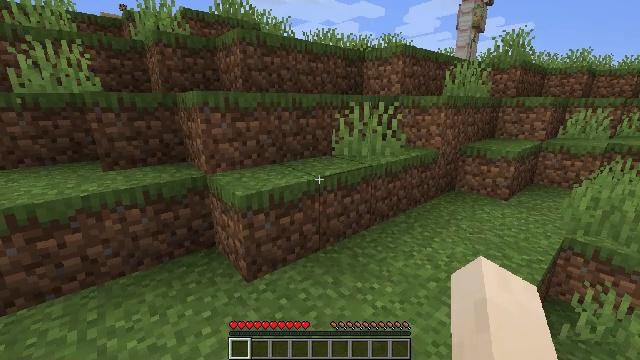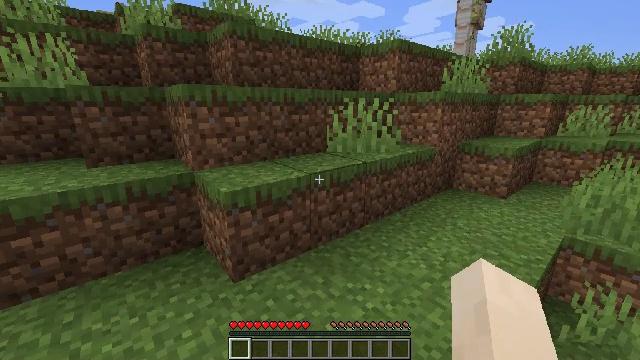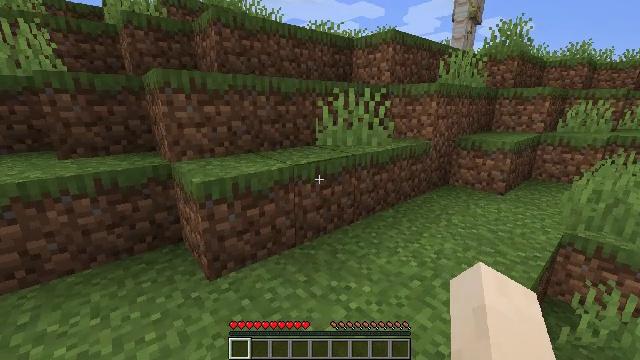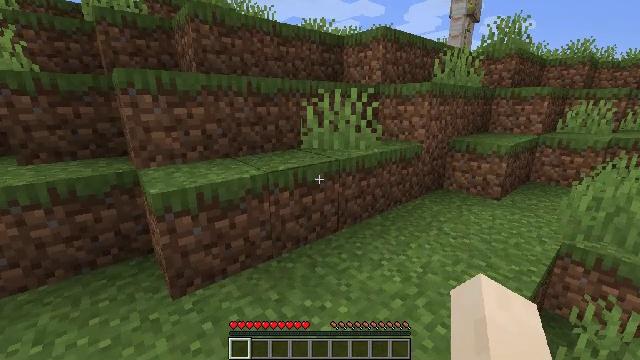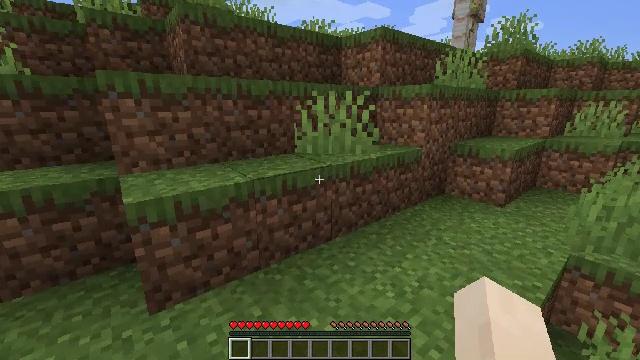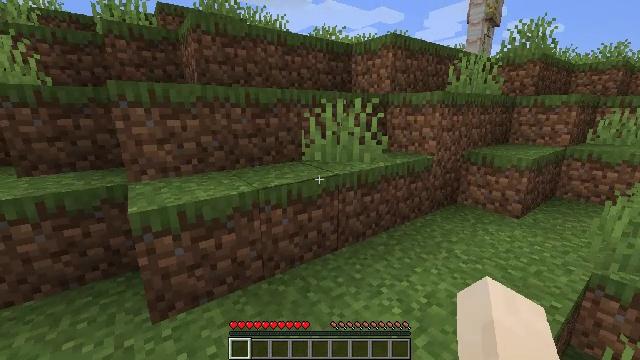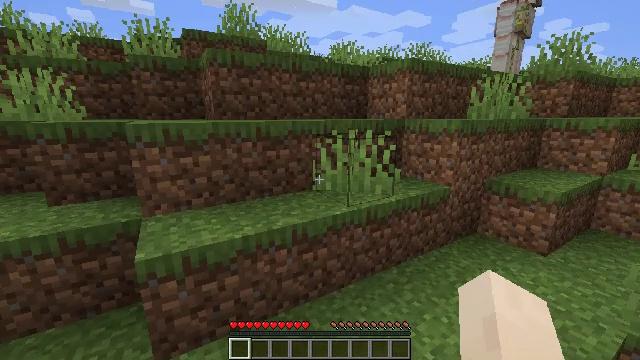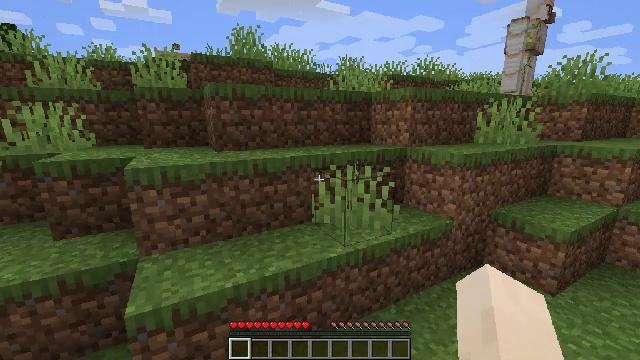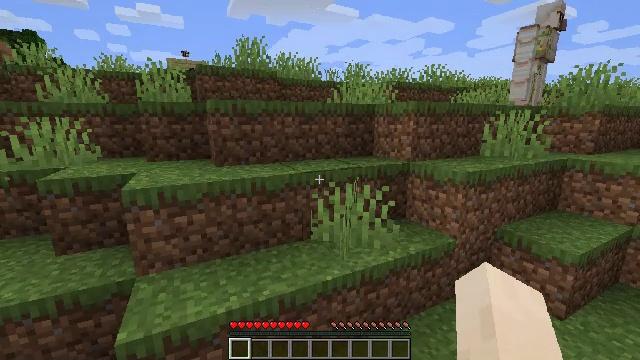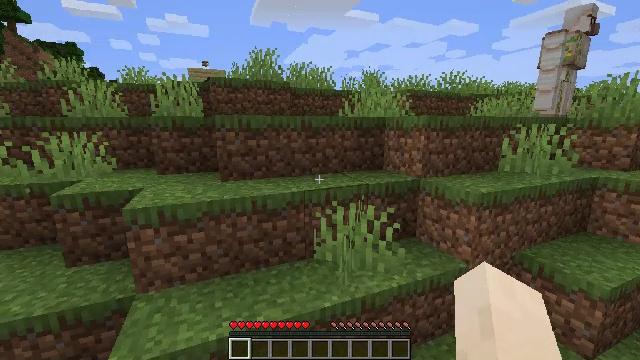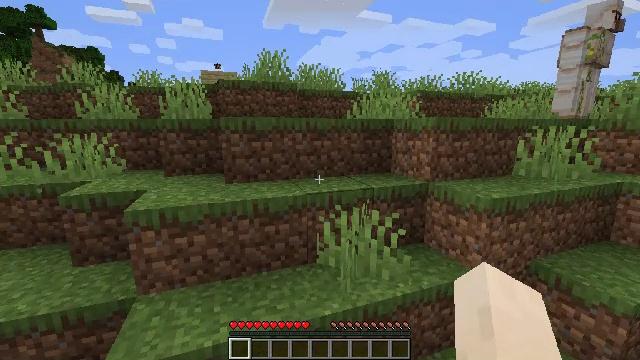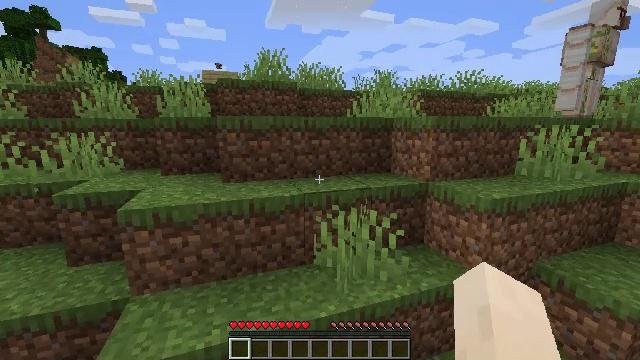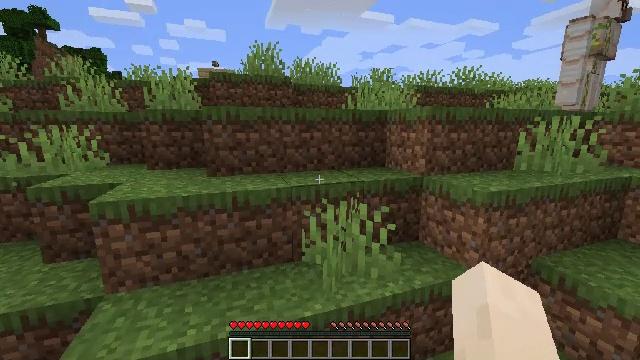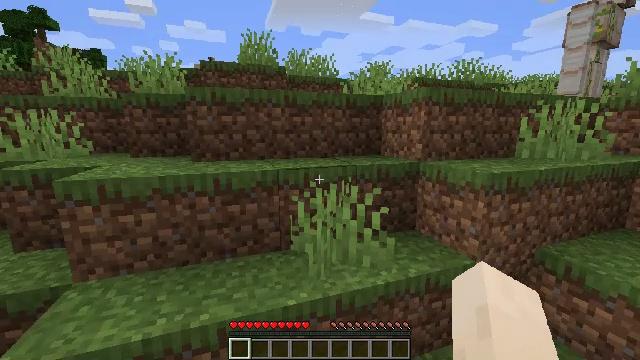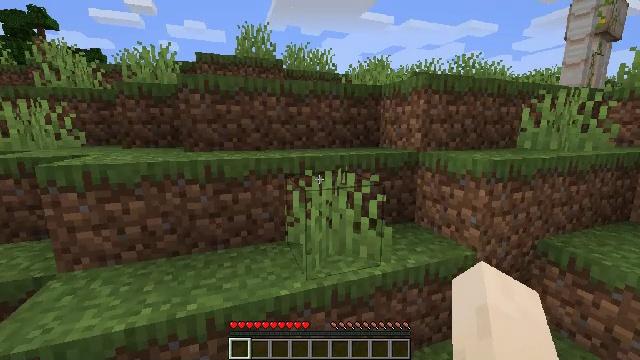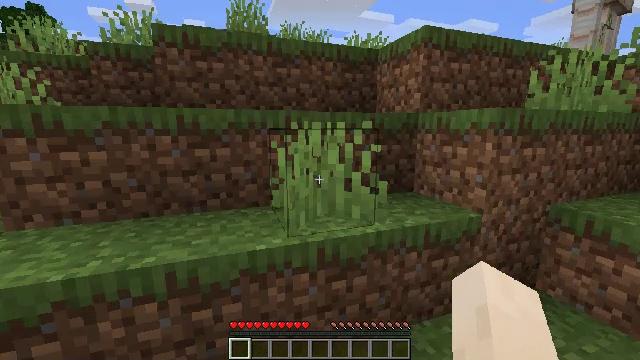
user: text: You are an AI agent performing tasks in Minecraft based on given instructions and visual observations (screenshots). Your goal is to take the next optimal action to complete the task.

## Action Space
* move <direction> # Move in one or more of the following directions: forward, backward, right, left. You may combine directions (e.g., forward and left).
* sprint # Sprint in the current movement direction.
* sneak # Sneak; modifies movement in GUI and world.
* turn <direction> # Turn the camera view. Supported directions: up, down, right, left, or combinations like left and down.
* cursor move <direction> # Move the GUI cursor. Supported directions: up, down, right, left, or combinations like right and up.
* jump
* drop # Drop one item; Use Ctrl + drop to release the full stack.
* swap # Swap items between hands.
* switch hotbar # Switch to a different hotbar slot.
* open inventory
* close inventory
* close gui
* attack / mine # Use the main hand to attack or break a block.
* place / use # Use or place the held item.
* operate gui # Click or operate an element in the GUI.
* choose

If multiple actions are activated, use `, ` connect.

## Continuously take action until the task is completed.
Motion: motion action
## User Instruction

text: Drop a lilac.
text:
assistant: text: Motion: move forward and move right
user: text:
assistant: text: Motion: move forward and move right
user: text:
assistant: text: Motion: move forward and move right
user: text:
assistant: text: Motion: move forward and move right, turn left
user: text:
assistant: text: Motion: move forward and move right, turn left, jump
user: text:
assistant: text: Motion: move forward and move right, turn left, jump
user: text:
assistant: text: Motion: move forward and move right, turn left, jump
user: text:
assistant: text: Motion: move forward and move right, turn left, jump
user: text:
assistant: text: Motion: move forward and move right, turn left, jump
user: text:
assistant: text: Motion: move forward and move right, turn left, jump
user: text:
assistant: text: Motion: move forward and move right, jump
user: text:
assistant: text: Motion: move forward and move right, jump
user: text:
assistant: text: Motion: move forward and move right, jump
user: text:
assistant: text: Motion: move forward and move right, jump
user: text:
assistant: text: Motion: move forward and move right, jump
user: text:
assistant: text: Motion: move forward and move right, jump
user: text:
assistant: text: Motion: move forward and move right, jump
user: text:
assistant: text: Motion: move forward and move right, jump
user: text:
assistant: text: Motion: move forward and move right, jump
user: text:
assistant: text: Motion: move forward and move right, jump
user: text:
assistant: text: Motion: move forward and move right, jump
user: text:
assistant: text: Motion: move forward and move right
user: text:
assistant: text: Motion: move forward and move right, turn left and down
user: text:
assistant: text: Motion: move forward and move right
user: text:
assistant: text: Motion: move forward and move right
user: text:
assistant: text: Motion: move forward and move right
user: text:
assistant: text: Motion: move forward and move right
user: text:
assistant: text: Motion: move forward and move right
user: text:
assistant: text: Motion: move forward and move right
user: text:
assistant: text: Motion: move forward and move right